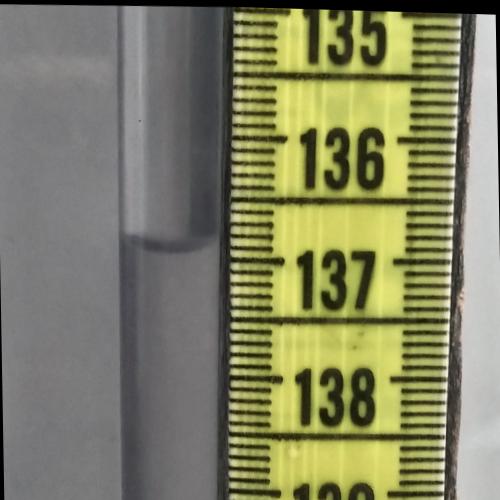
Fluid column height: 136.9 cm